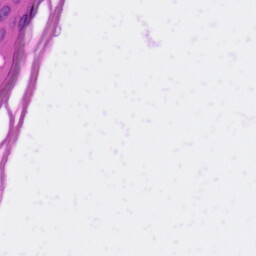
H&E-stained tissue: Skin